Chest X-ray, PA view. Patient: 91 years old, sex M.
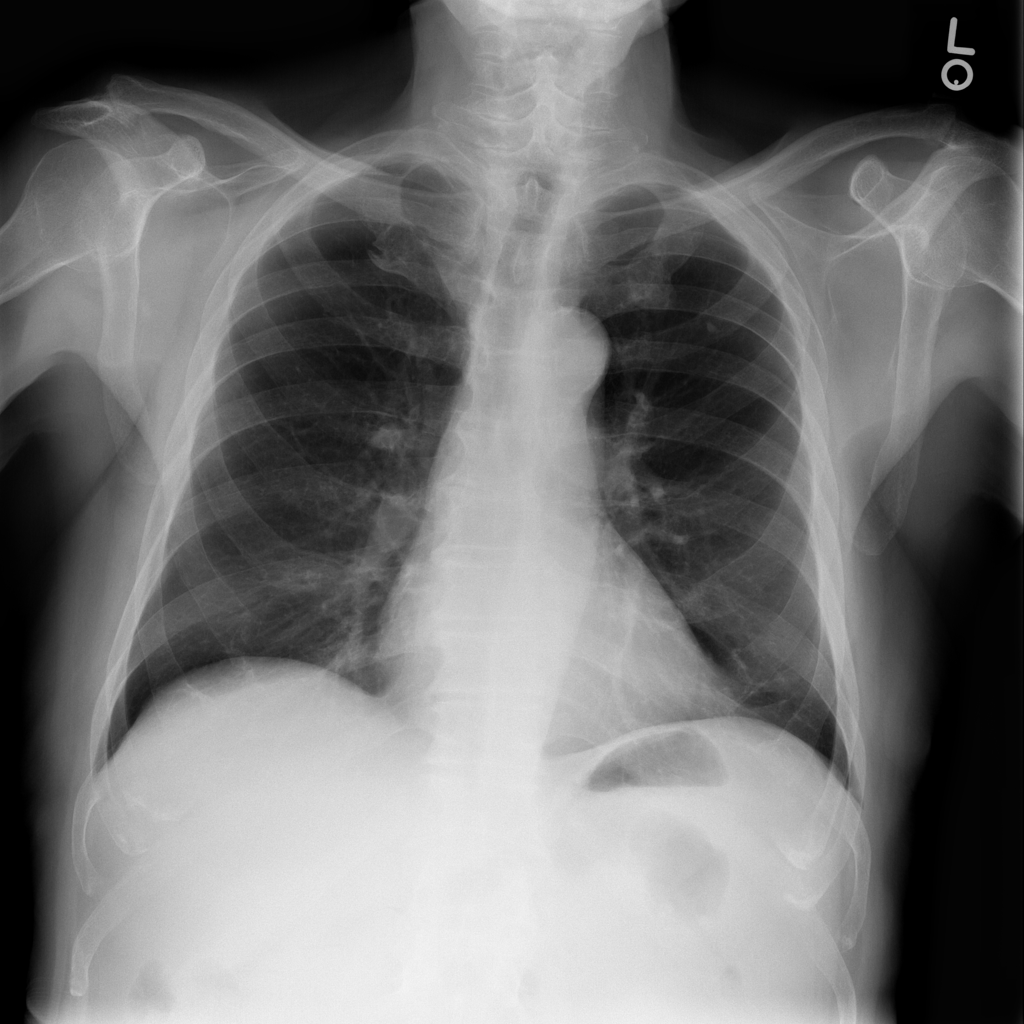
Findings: Nodule